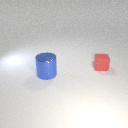
small red rubber cube behind large blue metal cylinder